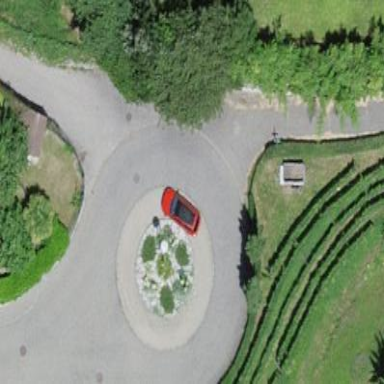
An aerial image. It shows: Residential road with roundabout.